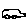
Label: car